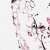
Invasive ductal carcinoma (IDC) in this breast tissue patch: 0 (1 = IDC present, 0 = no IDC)